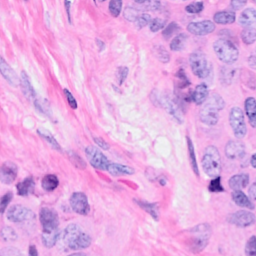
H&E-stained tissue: Breast